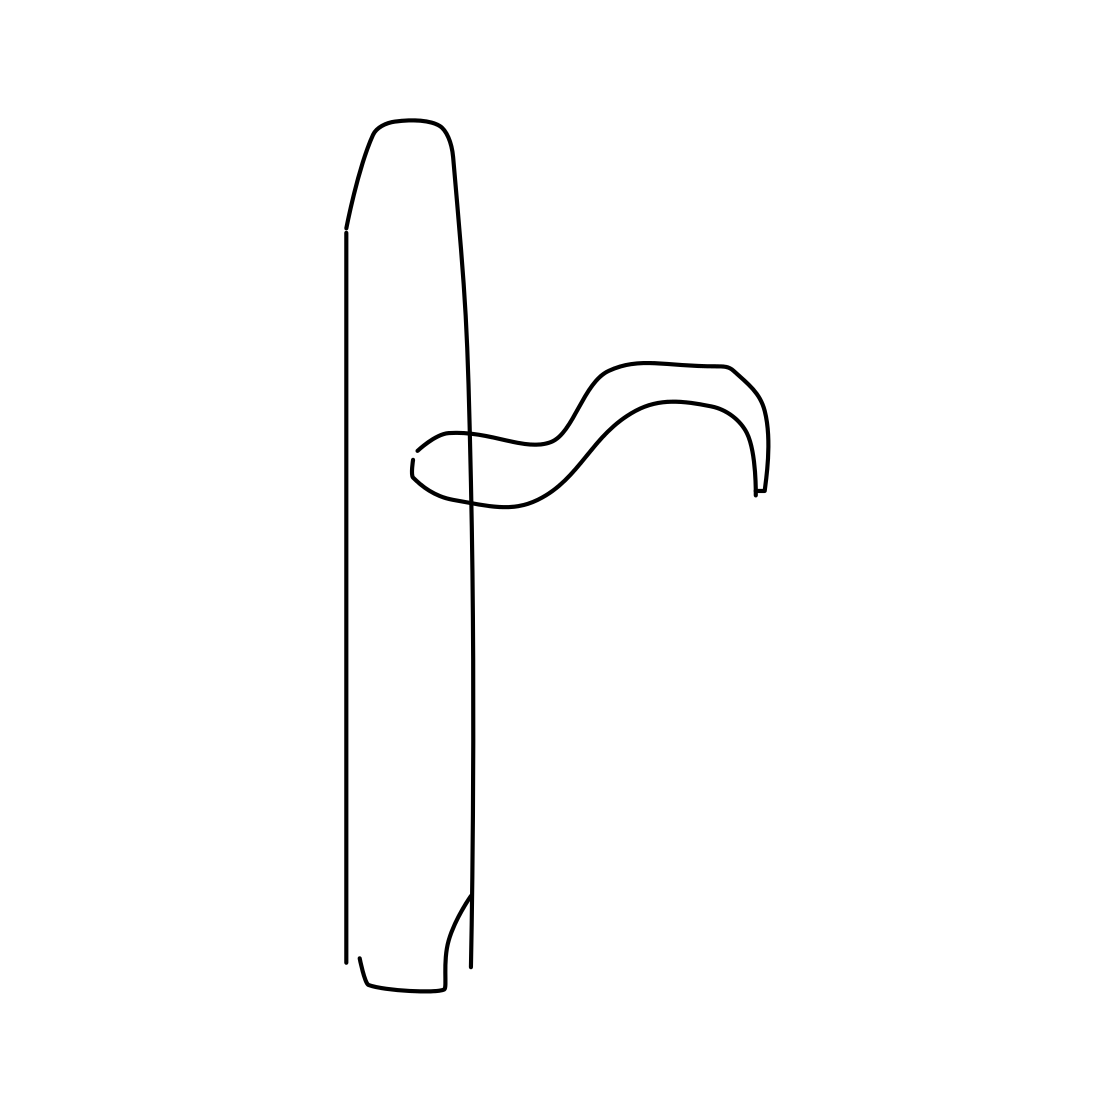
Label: door handle